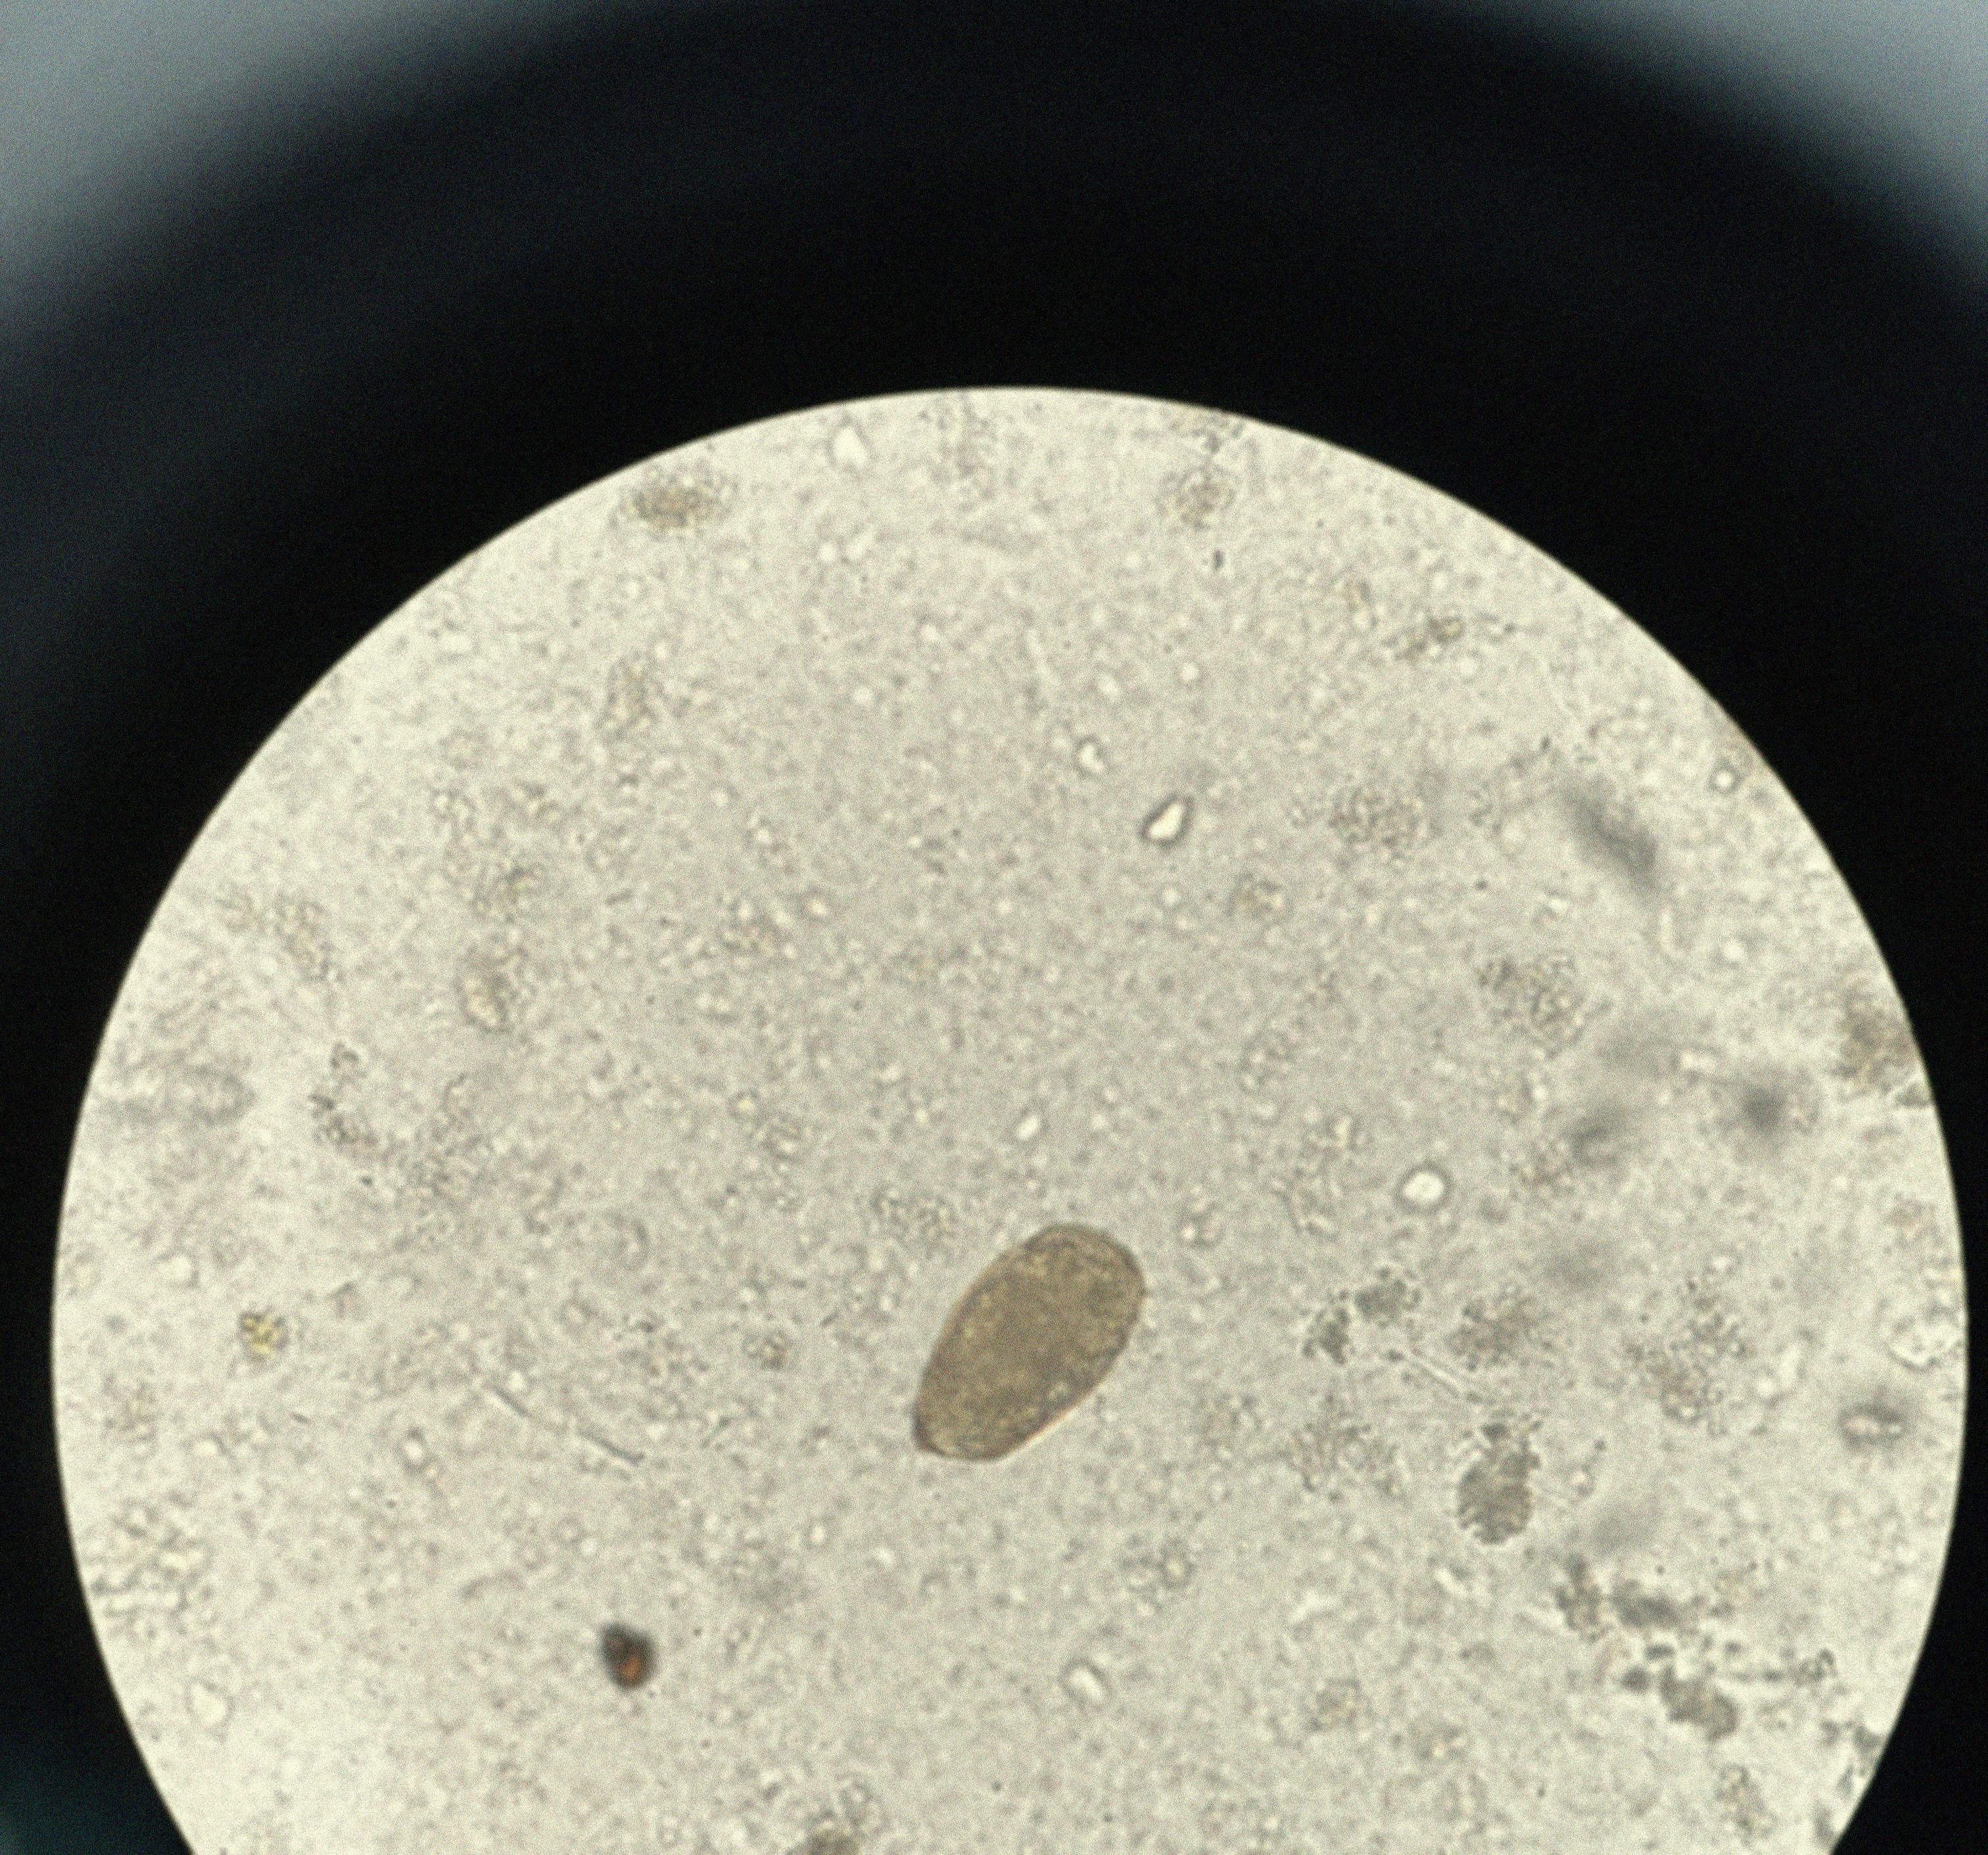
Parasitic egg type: Paragonimus spp